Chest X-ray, AP view. Patient: 70 years old, sex M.
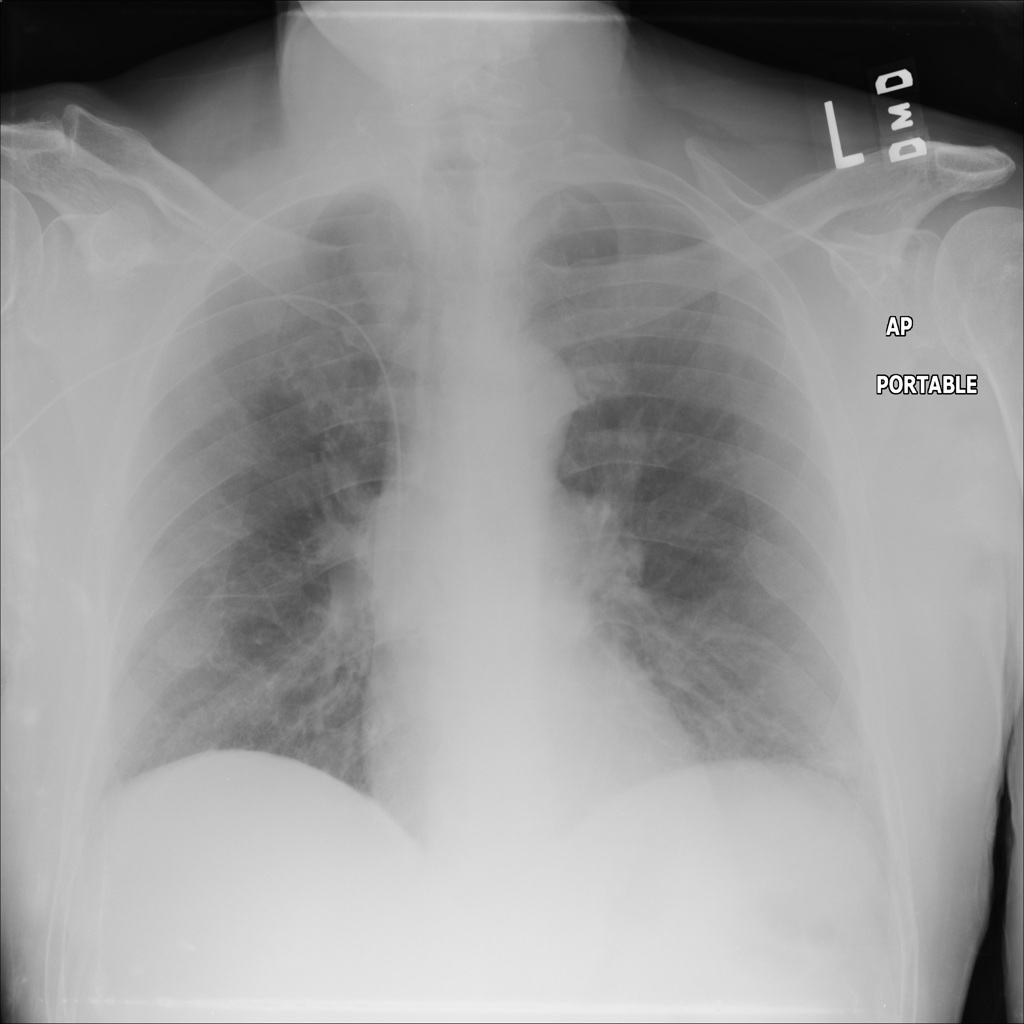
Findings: Atelectasis